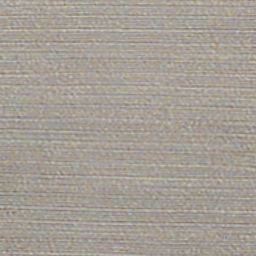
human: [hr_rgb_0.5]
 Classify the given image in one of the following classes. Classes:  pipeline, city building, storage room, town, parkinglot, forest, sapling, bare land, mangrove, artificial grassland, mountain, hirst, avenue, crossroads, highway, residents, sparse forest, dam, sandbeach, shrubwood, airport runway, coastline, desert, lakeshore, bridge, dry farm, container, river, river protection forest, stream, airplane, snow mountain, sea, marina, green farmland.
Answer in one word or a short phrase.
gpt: dry farm